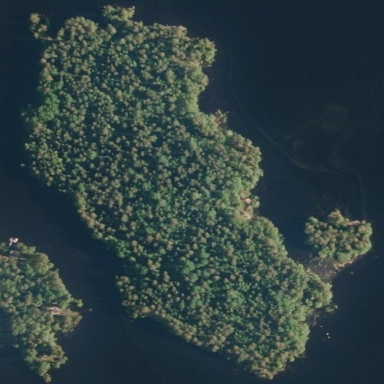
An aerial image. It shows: Island covered with forest.